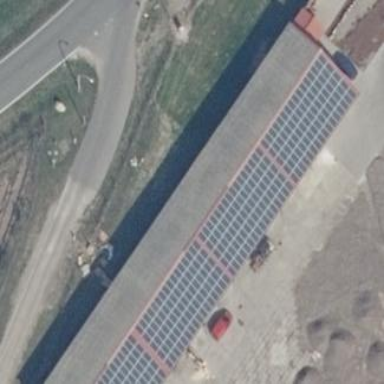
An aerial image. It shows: Building equipped with small solar photovoltaic panel for electricity generation.